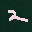
Label: 2